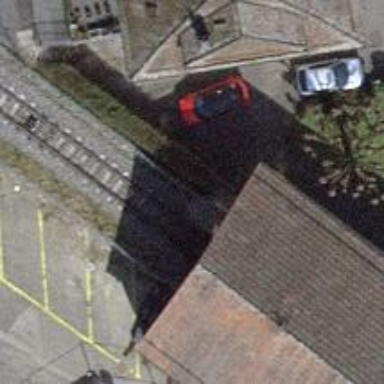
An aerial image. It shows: Funicular railway.